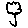
Label: tree